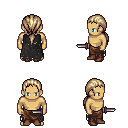
a pixel art fantasy rpg character, male body template, human, tanned skin, black tattered cape, robe skirt, white blonde ponytail hairstyle, brown shoes, dagger, four views (front, back, left, right), 2x2 character sprite sheet, small pixel art, hard edges, no anti-aliasing